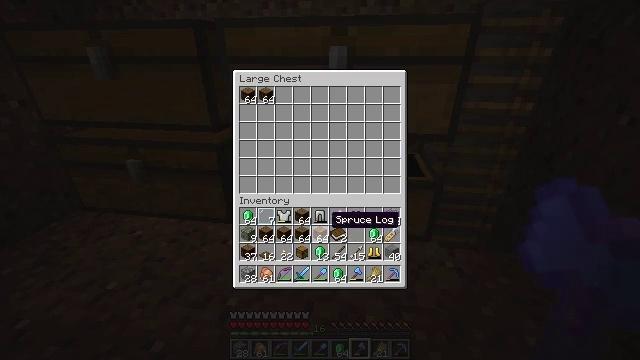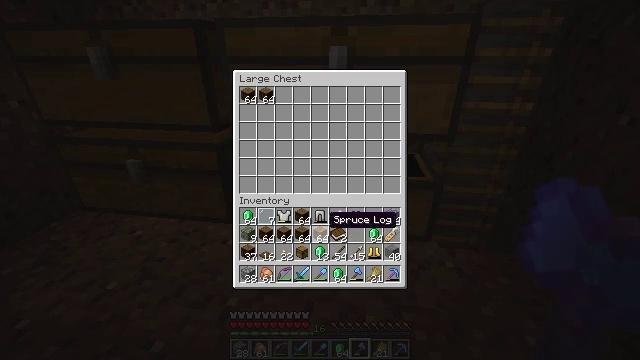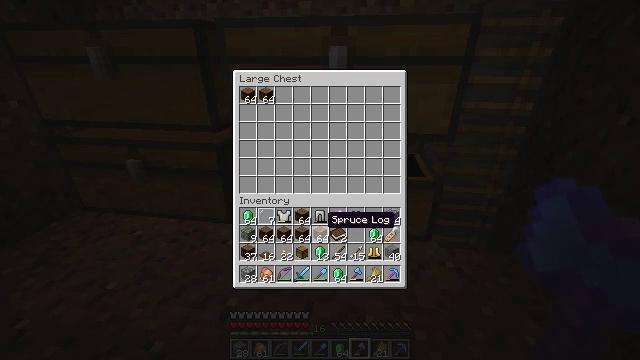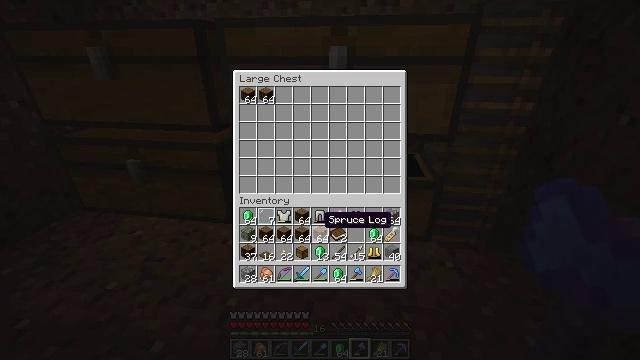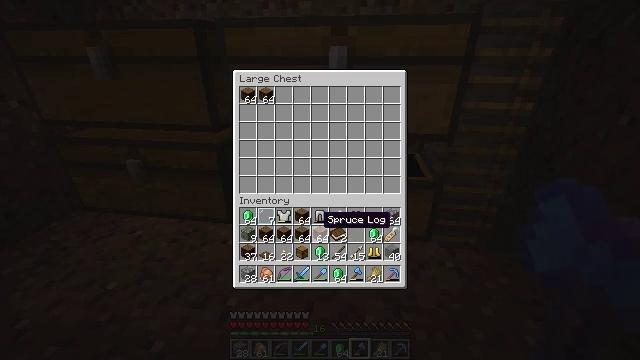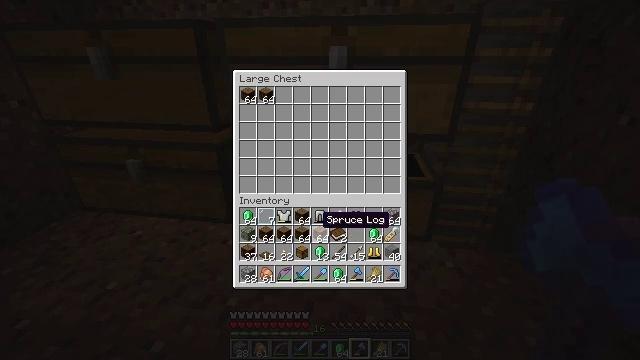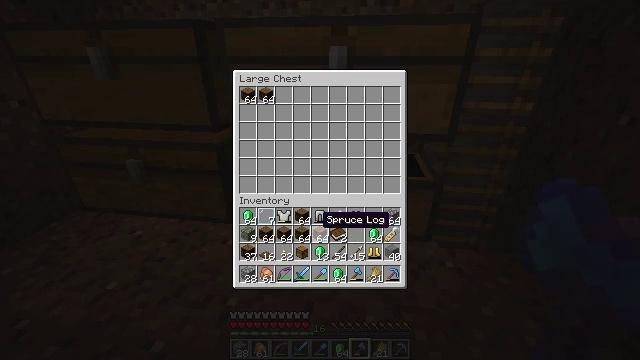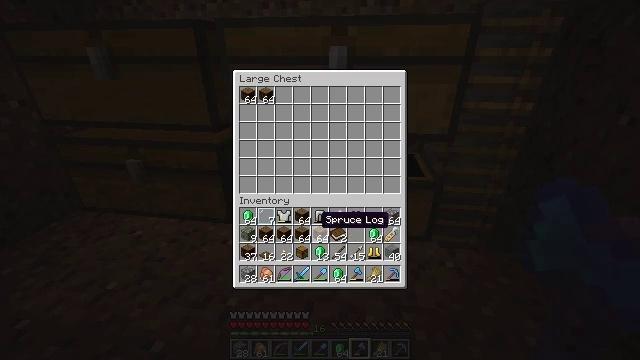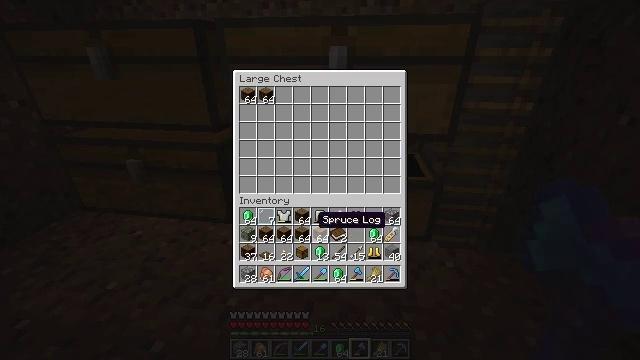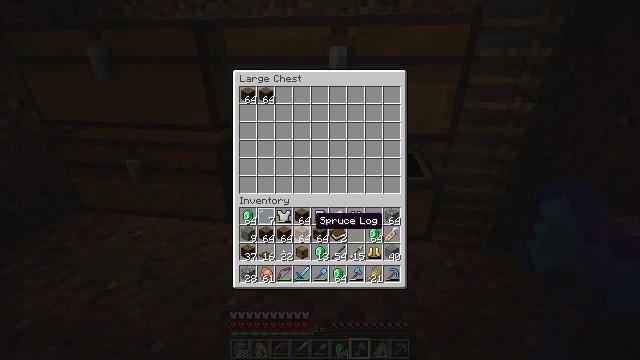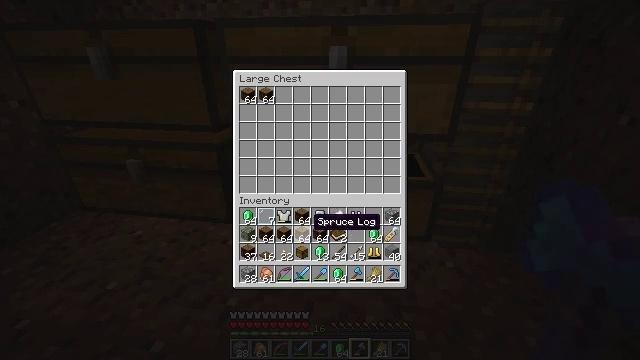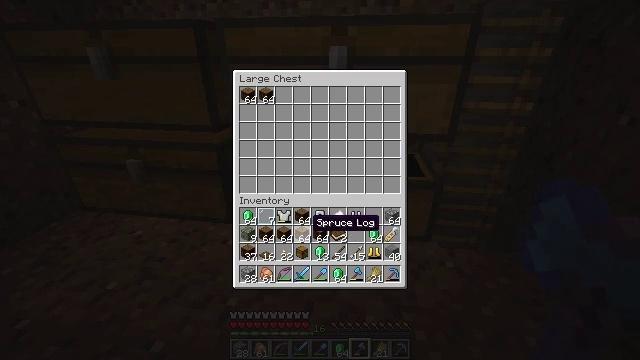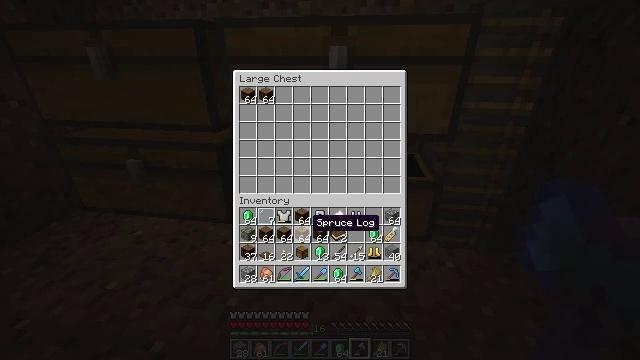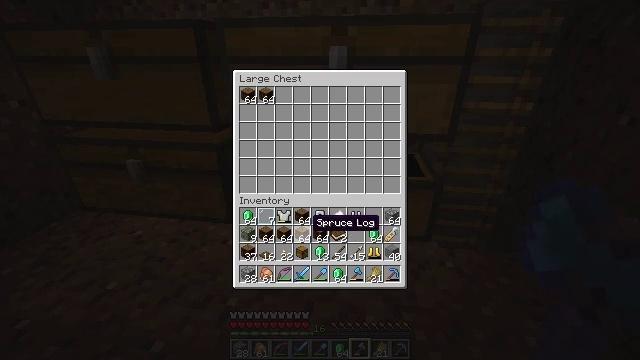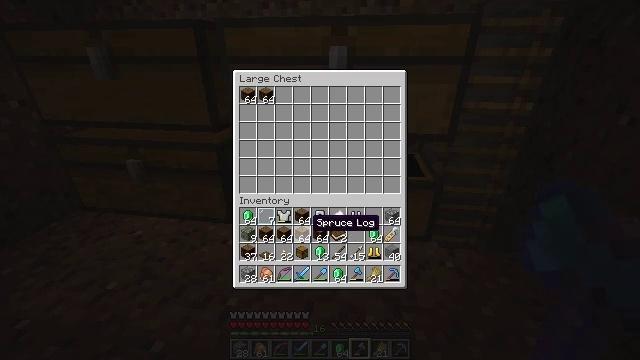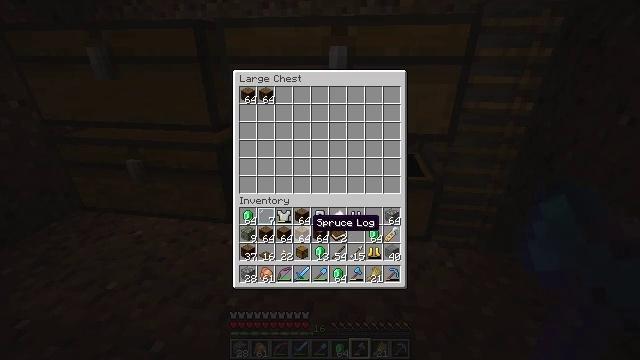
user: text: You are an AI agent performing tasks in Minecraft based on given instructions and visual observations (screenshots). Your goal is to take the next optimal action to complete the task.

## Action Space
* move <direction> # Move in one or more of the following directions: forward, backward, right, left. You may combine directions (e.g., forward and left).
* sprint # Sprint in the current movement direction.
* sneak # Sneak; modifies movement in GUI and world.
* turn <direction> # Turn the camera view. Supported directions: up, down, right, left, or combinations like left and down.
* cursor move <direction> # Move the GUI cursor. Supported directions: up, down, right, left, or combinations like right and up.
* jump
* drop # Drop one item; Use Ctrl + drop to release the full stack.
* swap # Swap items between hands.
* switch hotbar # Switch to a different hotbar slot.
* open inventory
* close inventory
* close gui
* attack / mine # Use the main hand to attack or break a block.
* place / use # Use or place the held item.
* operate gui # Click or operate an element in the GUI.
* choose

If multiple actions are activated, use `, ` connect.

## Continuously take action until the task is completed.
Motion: motion action
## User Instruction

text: Attack the cauldron to retrieve it.
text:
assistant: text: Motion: sneak
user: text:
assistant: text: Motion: sneak
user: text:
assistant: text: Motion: sneak
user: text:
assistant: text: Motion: sneak
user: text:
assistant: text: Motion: sneak
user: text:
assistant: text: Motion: sneak
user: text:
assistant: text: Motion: sneak
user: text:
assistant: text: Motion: sneak
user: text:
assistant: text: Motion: sneak
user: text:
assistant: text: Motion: sneak
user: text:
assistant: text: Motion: sneak
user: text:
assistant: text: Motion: sneak
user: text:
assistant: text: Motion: sneak
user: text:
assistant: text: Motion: sneak
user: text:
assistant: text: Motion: sneak
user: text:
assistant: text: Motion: sneak
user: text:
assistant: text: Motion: sneak
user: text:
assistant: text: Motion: sneak
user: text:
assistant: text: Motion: sneak
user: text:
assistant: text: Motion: sneak
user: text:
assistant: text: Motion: sneak
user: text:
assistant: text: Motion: sneak
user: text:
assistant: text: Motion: sneak, operate gui
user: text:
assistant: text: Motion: sneak, operate gui
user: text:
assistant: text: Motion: sneak, operate gui
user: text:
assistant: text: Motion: sneak
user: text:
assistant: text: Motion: sneak
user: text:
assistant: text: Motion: sneak
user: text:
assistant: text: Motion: sneak
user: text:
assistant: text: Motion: sneak